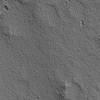
Atmospheric dust classification: not_dusty